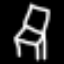
Label: chair